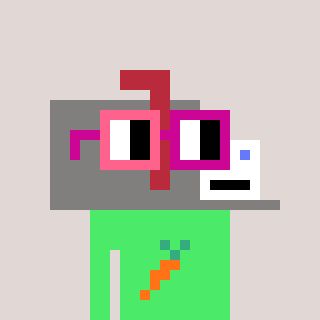
a pixel art character with square pink and red glasses, a mailbox-shaped head and a teal-colored body on a warm background